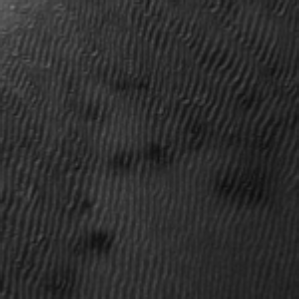
Label: frost